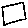
Label: square